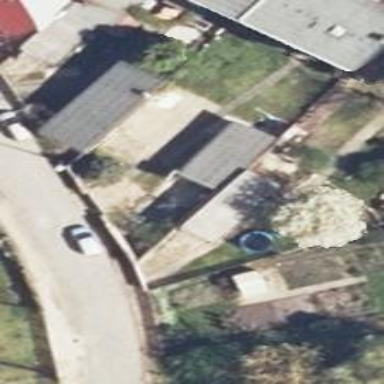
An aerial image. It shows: Shed building.